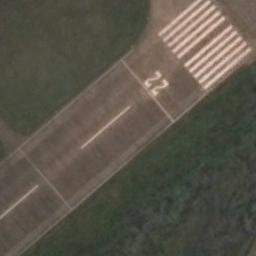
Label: runway